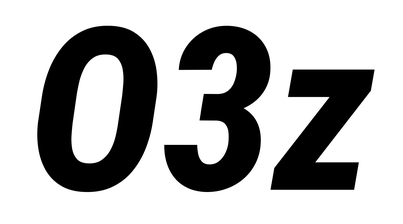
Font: Roboto-Italic_Condensed_ExtraBold_Italic